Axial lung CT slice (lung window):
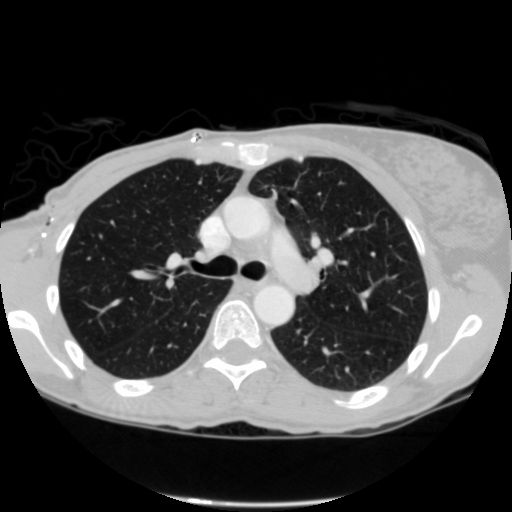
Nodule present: no